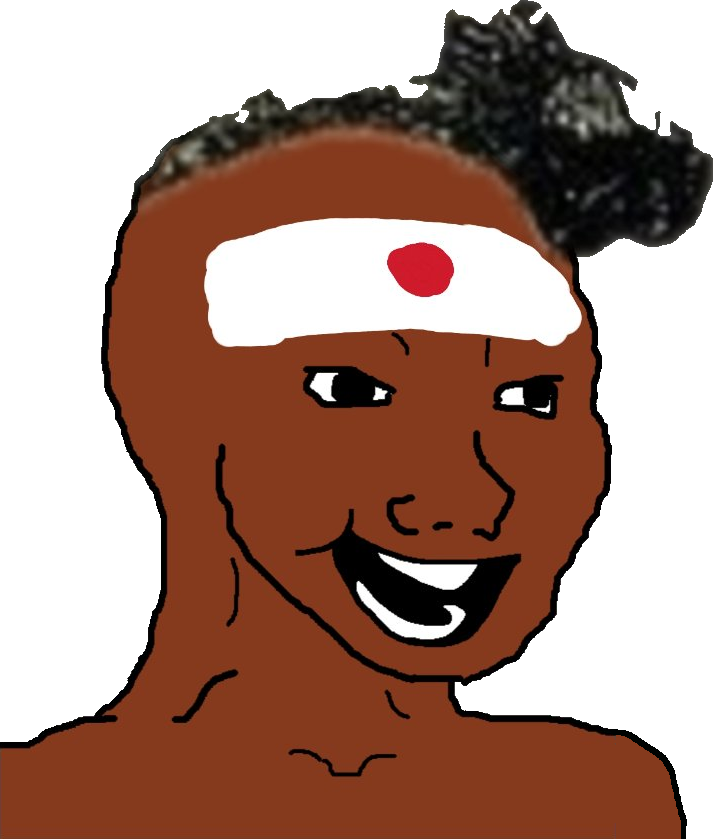
Label: 5_Bloomer